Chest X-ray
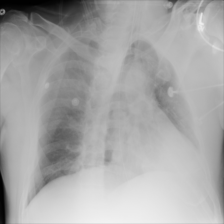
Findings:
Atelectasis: negative
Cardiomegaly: negative
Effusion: negative
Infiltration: negative
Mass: negative
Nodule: negative
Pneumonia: negative
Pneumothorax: negative
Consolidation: negative
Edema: negative
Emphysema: negative
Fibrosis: negative
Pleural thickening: negative
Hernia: negative